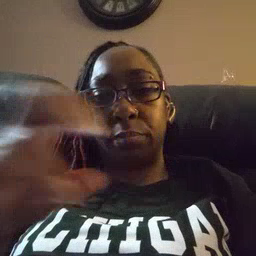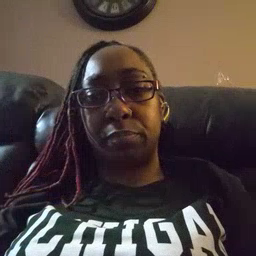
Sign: jump